Question: I need to calculate all pairwise difference for each of these variables (there are 100 in my dataset):

Then I want to summarize (all) the values of each of the pairwise sums and arrange them in a in a matrix.
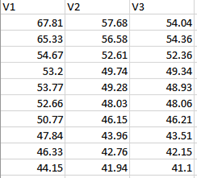
Answer: We may use 'outer' if we need a 'matrix'
'''
outer(seq_along(df1), seq_along(df1), FUN =
Vectorize(function(i, j) sum(df1[[i]] - df1[[j]], na.rm = TRUE)))
'''
-output
'''
[,1] [,2] [,3]
[1,] 0.00 47.80 56.49
[2,] -47.80 0.00 8.69
[3,] -56.49 -8.69 0.00
'''
---
Or if we don't need redundant comparison, use 'combn'
'''
combn(df1, 2, FUN = function(x) sum(x[[1]] - x[[2]], na.rm = TRUE))
'''
-output
'''
[1] 47.80 56.49 8.69
'''
### data
'''
df1 <- structure(list(V1 = c(67.81, 65.33, 54.67, 53.2, 53.77, 52.66,
50.77, 47.84, 46.33, 44.15), V2 = c(57.68, 56.58, 52.61, 49.74,
49.28, 48.03, 46.15, 43.96, 42.76, 41.94), V3 = c(54.04, 54.34,
52.36, 49.34, 48.93, 48.06, 46.21, 43.51, 42.15, 41.1)),
class = "data.frame", row.names = c(NA,
-10L))
'''